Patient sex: M
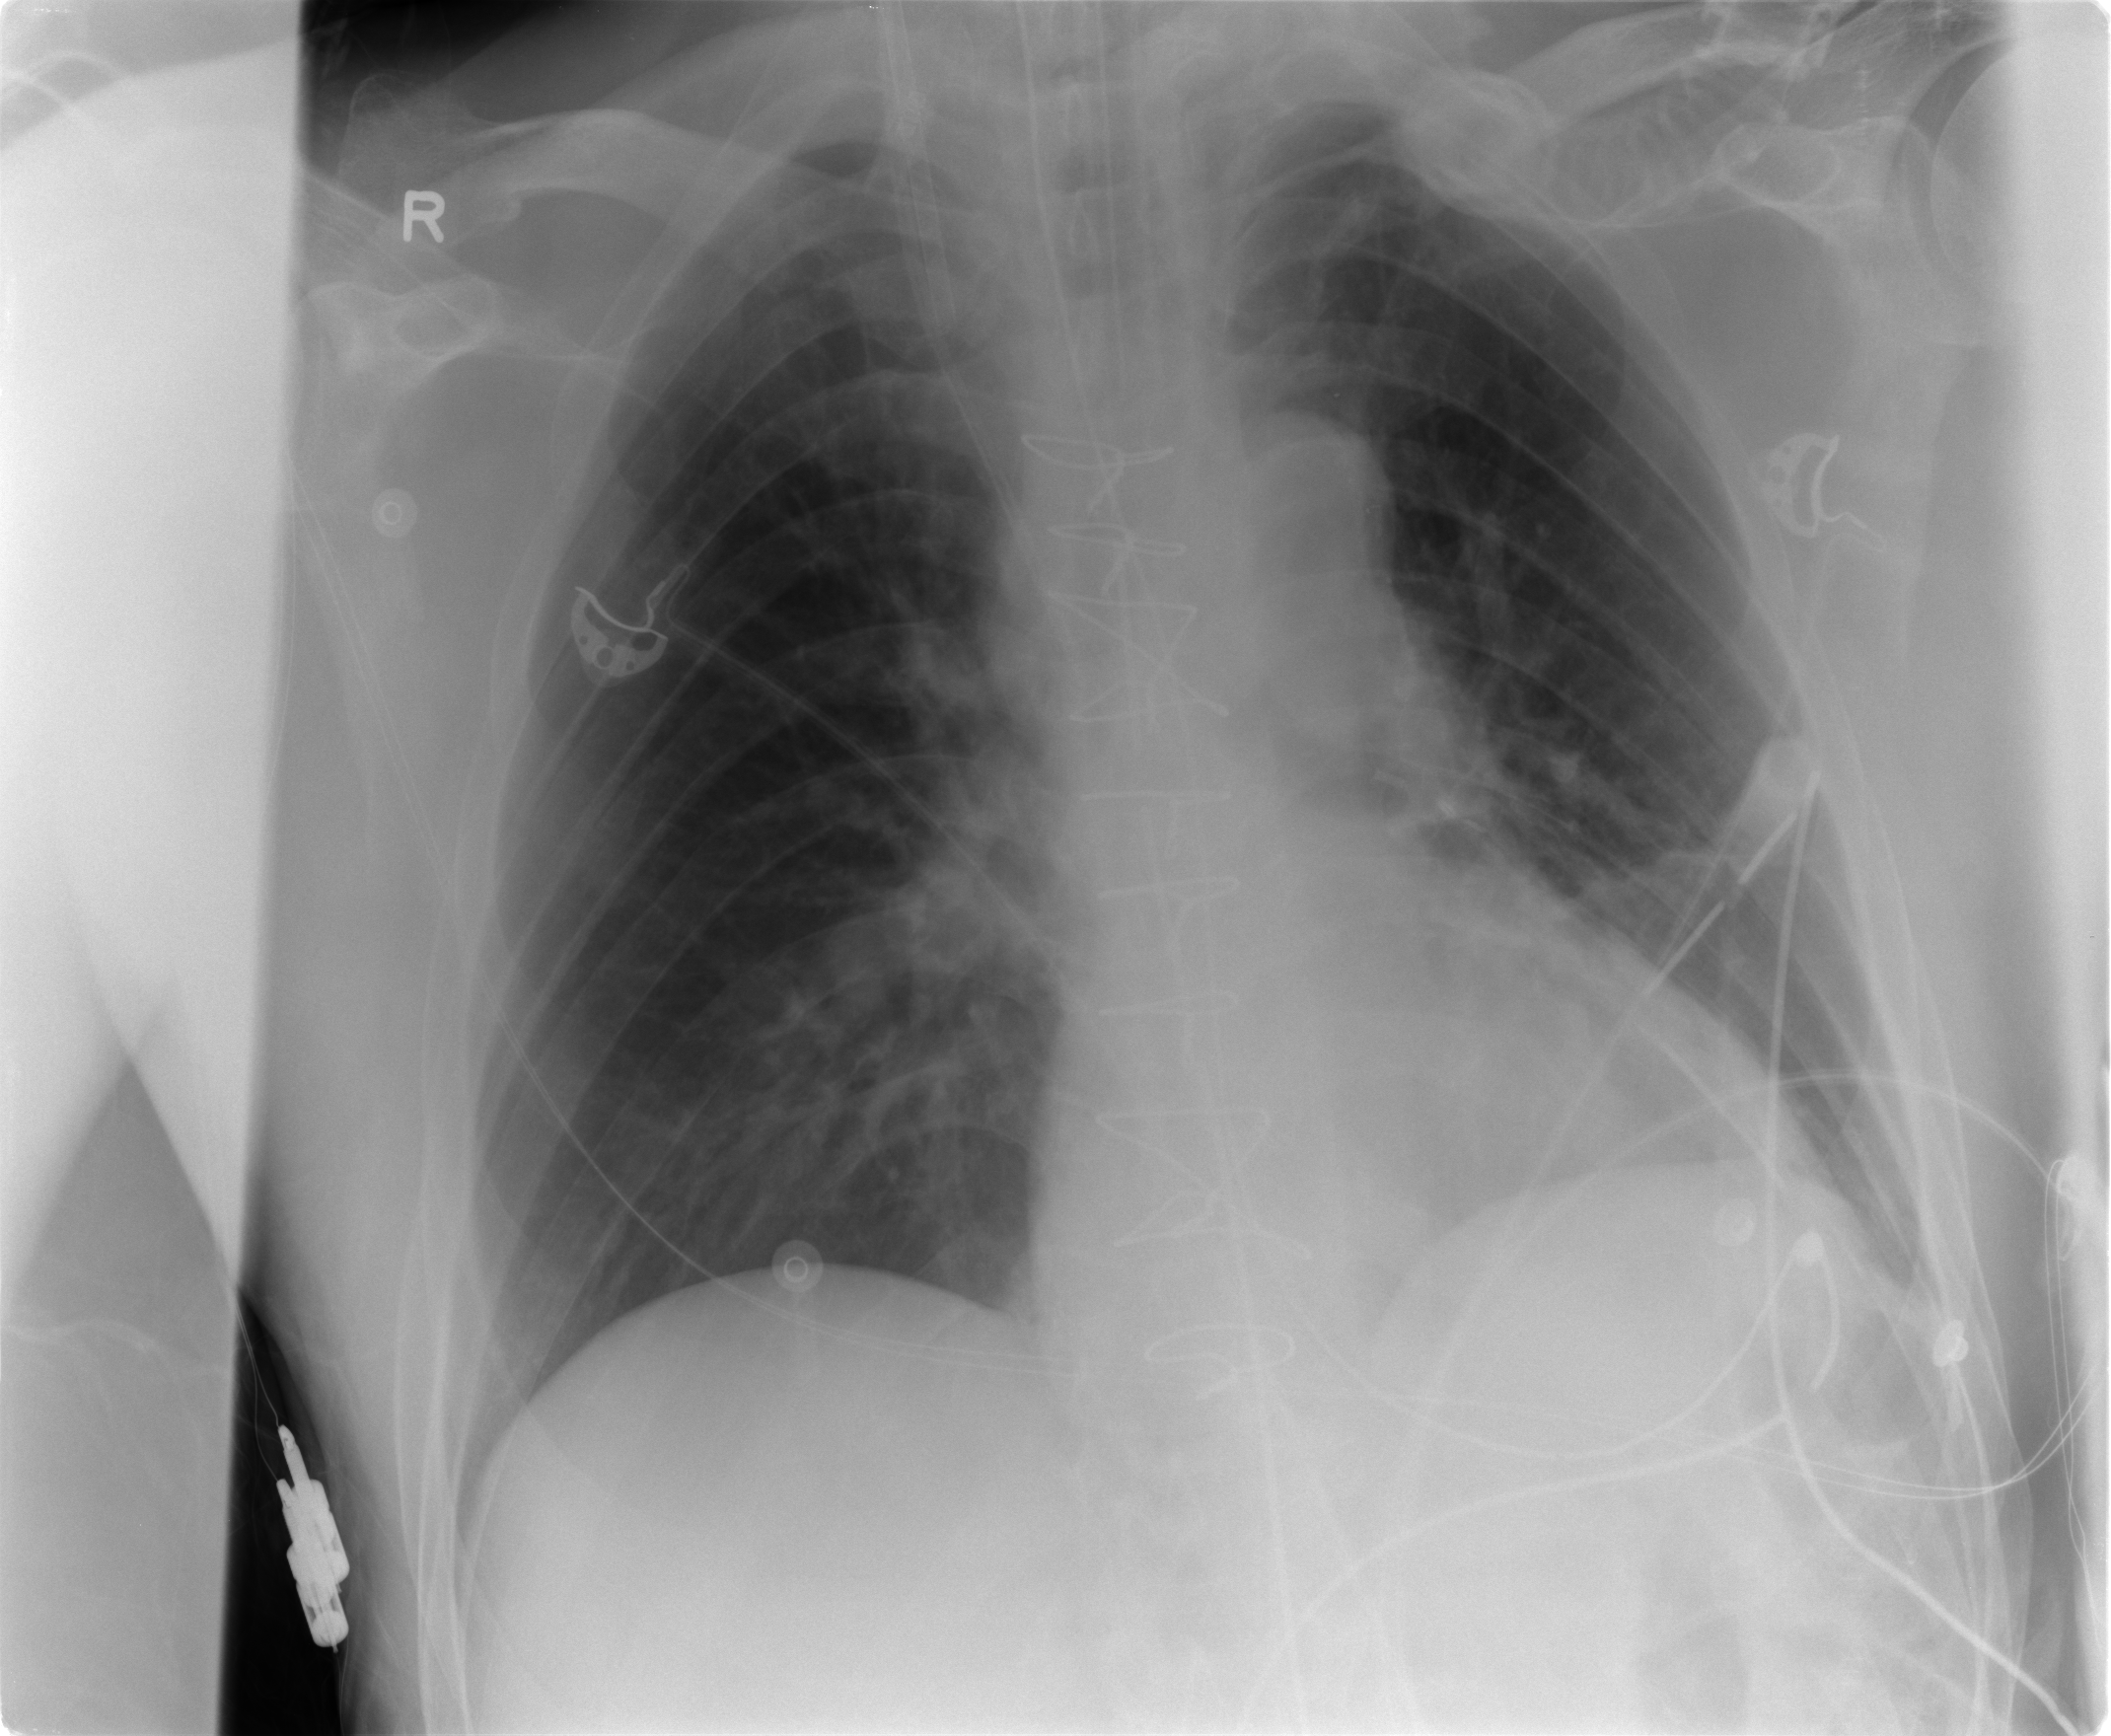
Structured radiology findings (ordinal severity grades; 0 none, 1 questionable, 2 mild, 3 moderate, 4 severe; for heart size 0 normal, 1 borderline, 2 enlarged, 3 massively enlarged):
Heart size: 0
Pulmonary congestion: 1
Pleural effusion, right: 0
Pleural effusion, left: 1
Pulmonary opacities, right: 0
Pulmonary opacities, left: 0
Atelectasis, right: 0
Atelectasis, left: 1